A scalogram of one vibration snapshot from a rotating bearing is shown, computed with a continuous wavelet transform. Classify the bearing condition as one of: normal, inner_race, outer_race, ball.
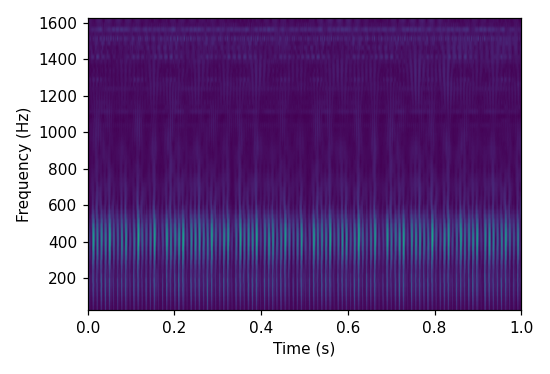
Answer: outer_race